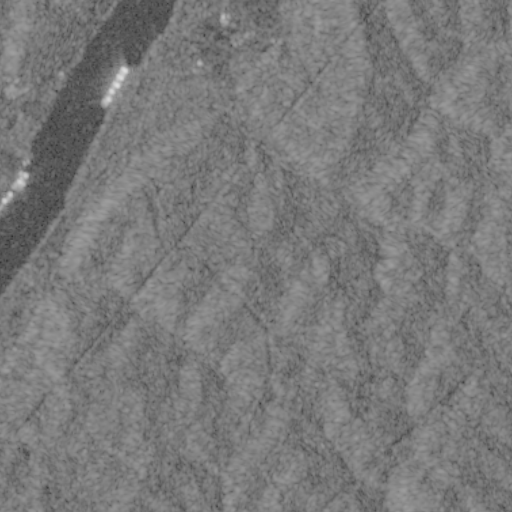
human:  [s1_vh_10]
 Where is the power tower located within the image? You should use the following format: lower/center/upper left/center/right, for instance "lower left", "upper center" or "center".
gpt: The power tower is located in the lower right of the image.
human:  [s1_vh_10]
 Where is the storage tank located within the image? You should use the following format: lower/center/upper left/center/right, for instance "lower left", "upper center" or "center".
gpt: The storage tank is located in the upper center of the image.
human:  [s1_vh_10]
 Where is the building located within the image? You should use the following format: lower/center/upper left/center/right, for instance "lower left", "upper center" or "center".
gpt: The building is located in the upper center of the image.
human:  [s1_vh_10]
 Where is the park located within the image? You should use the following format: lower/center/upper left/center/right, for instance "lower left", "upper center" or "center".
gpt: There is no park in the image.

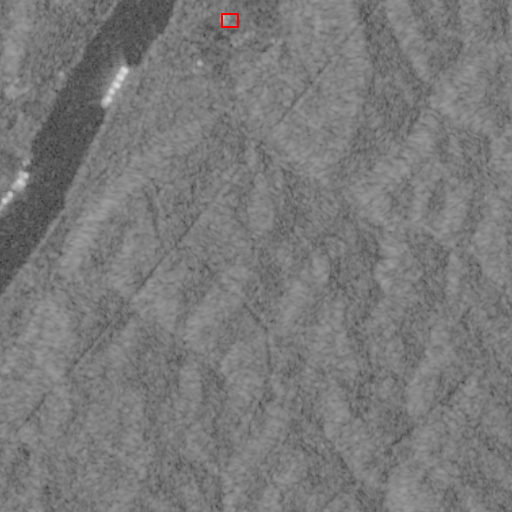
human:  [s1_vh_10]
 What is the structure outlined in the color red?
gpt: The structure outlined in red is a building.
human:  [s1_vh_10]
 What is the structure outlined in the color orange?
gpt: There is no orange outline.